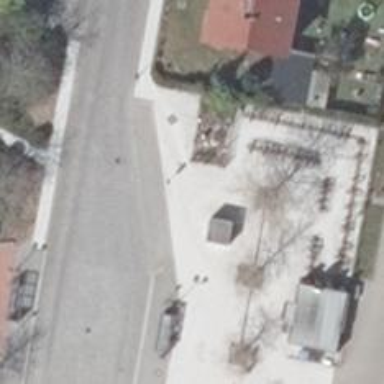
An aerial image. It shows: Taxi stand.